Interaction volume radius: 5 \u00c5
Interaction volume height: 10 \u00c5
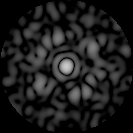
Disorder parameter: 0.7022